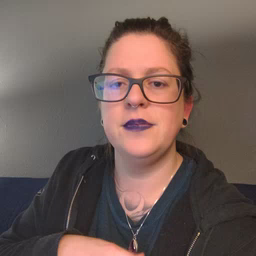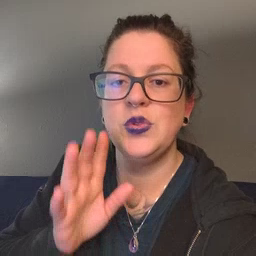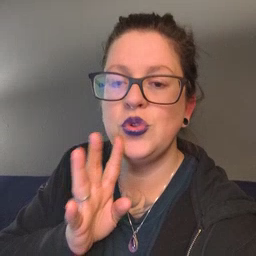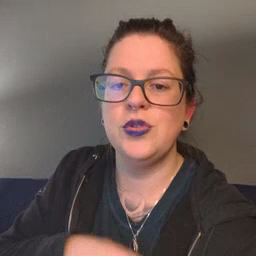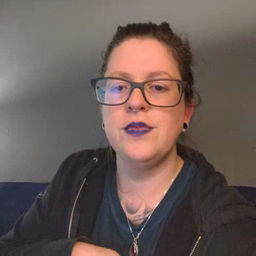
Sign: talk